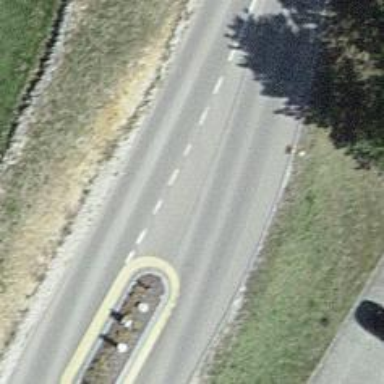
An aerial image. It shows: Secondary road with asphalt surface.